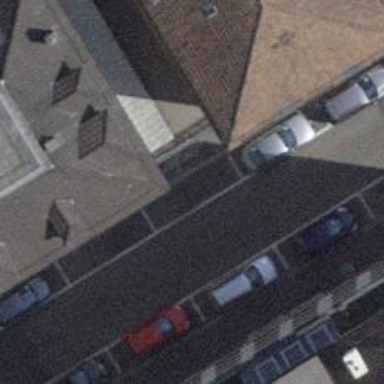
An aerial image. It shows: Street-side parking available in parallel orientation.